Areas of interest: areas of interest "Qidong Service Area"
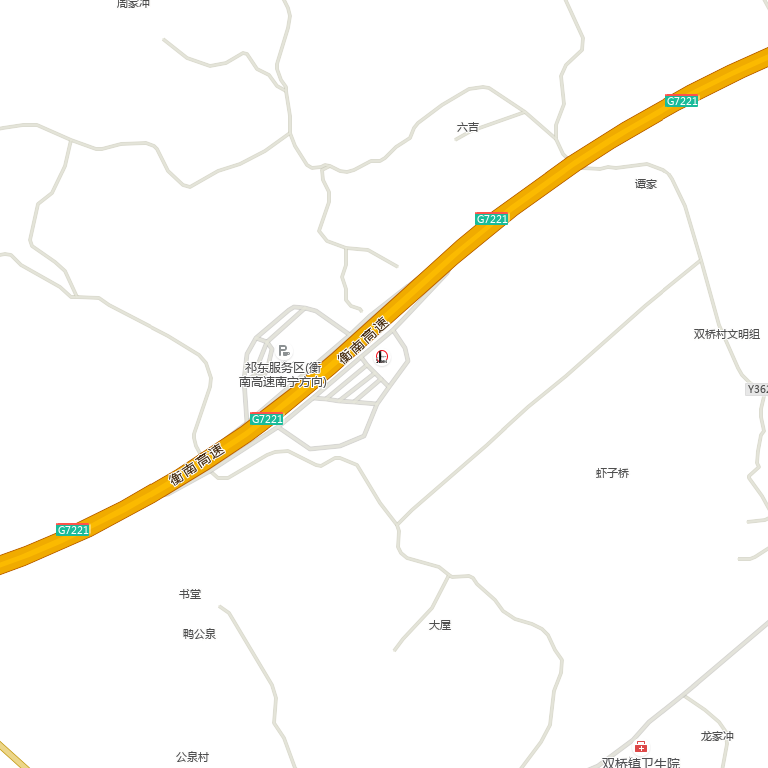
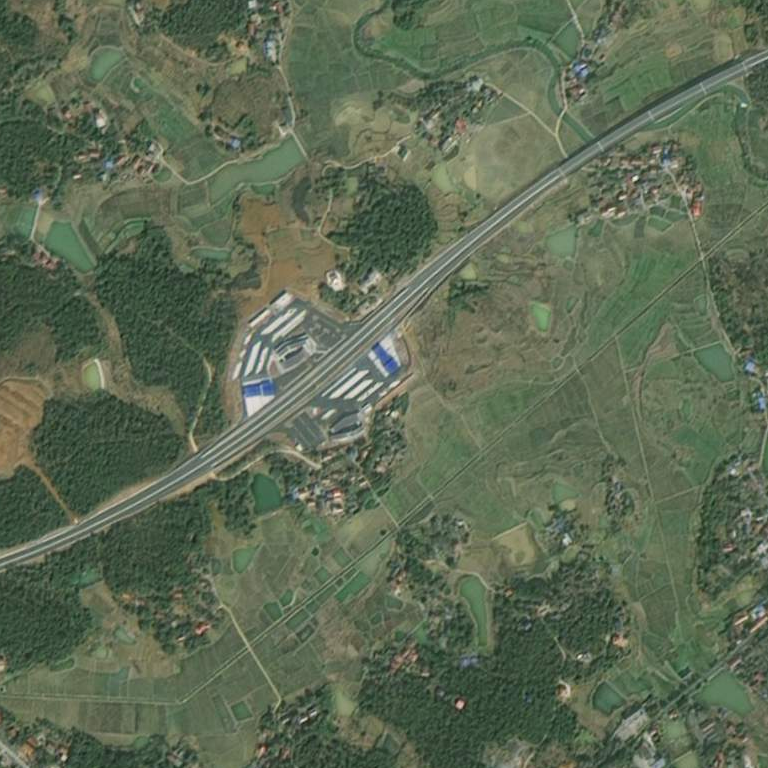